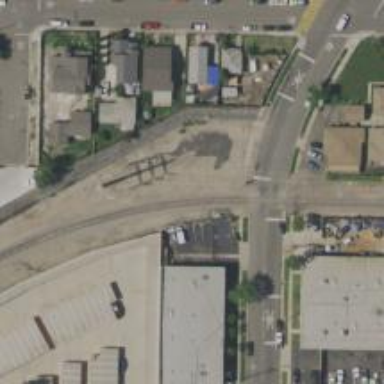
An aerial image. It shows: Railway crossing.